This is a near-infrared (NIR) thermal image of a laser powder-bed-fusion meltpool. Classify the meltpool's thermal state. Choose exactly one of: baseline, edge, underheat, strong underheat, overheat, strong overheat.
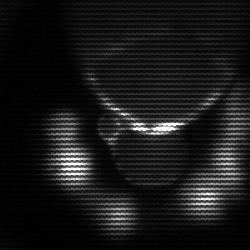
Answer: baseline